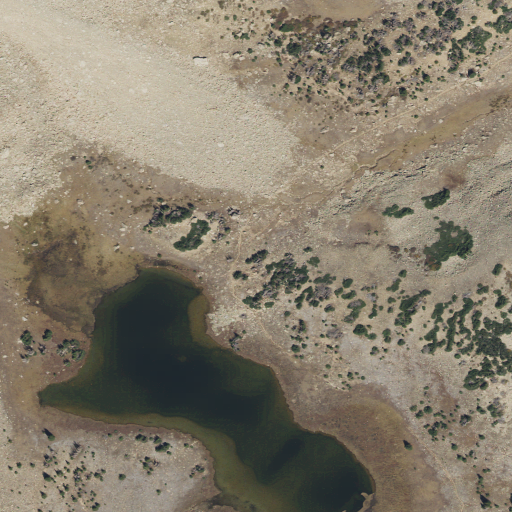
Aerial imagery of gap in Utah named Cleveland Pass containing grassland, shrub, barren land, open water, and woody wetlands